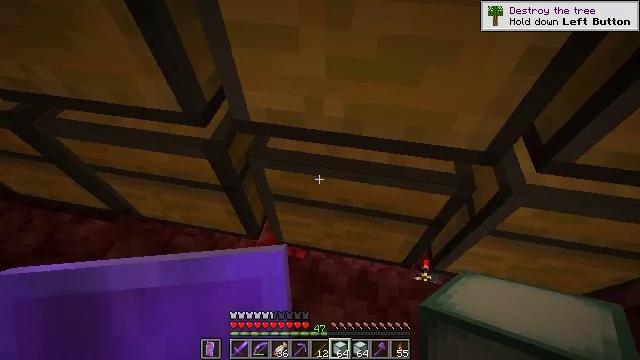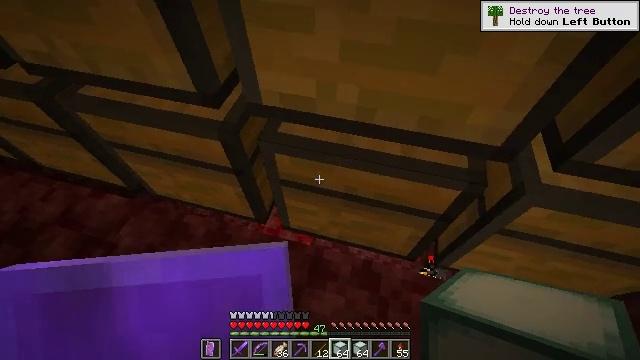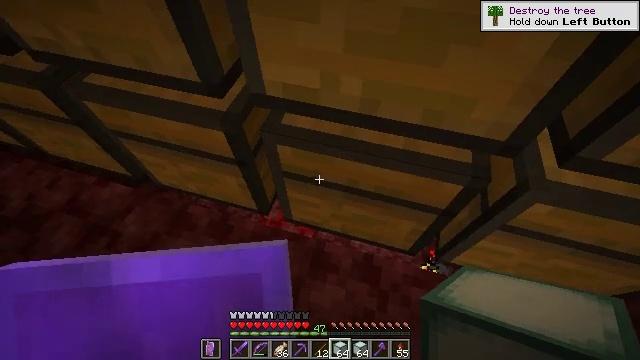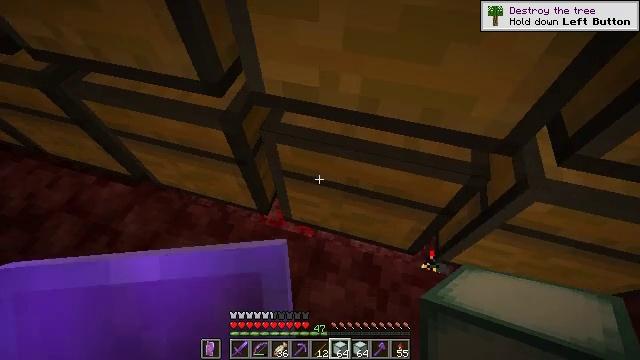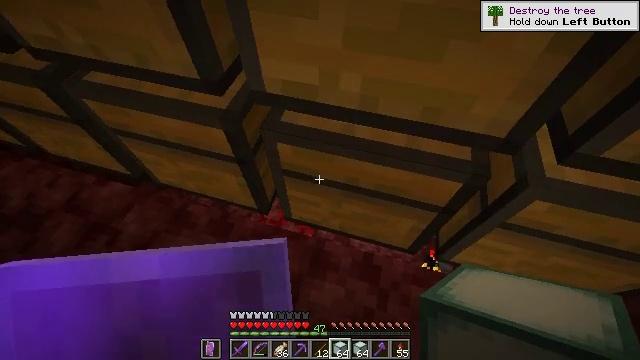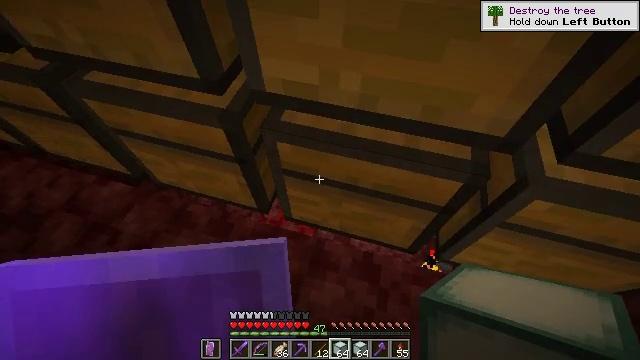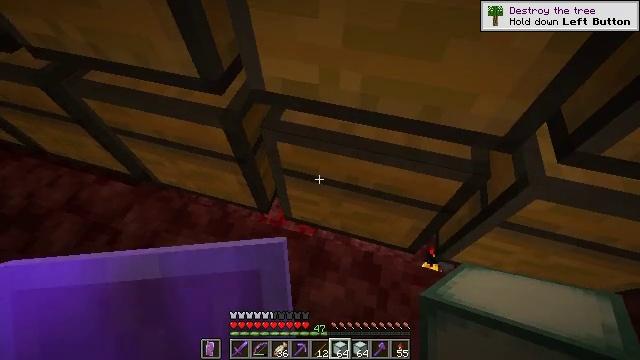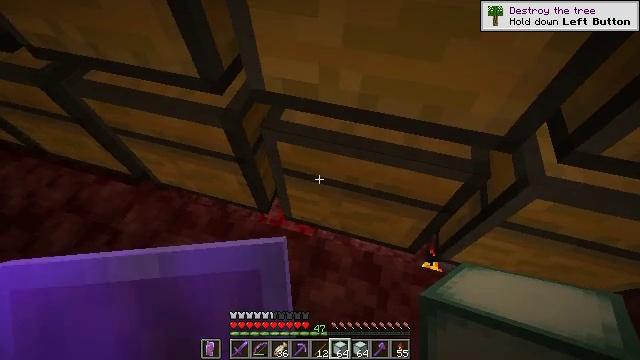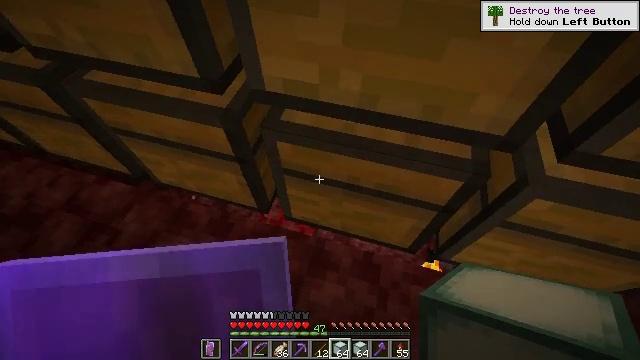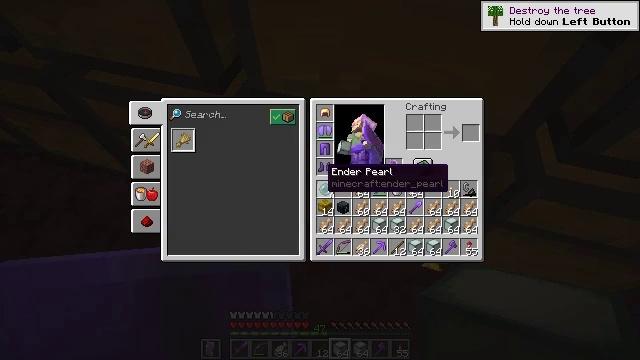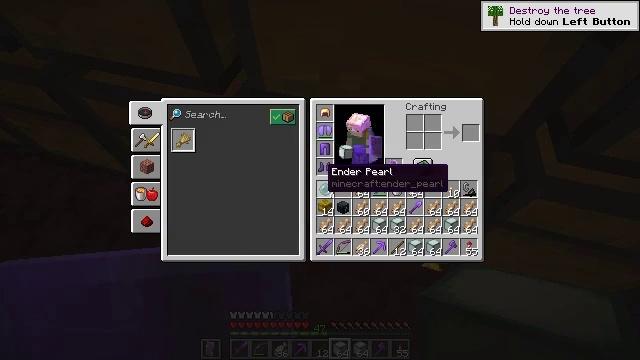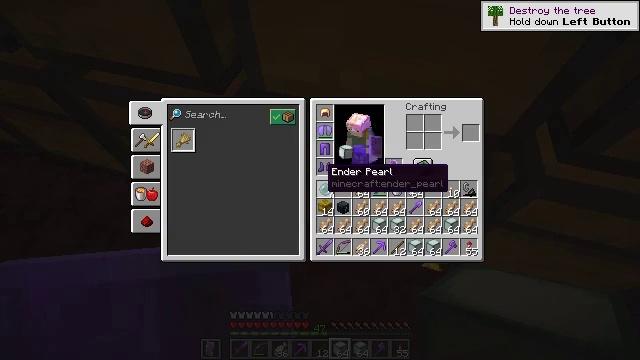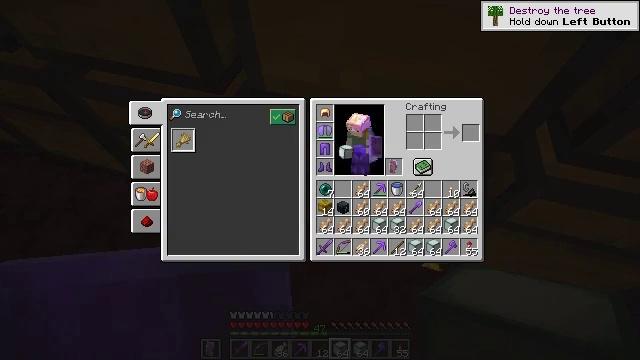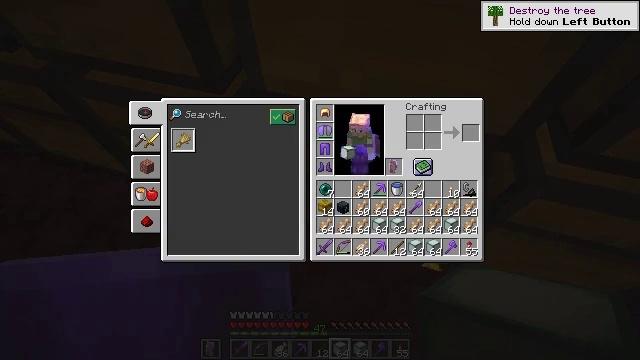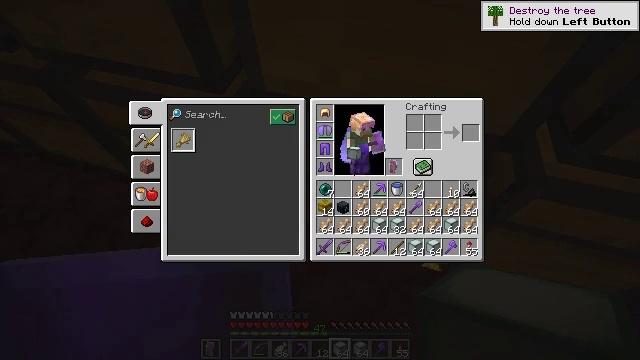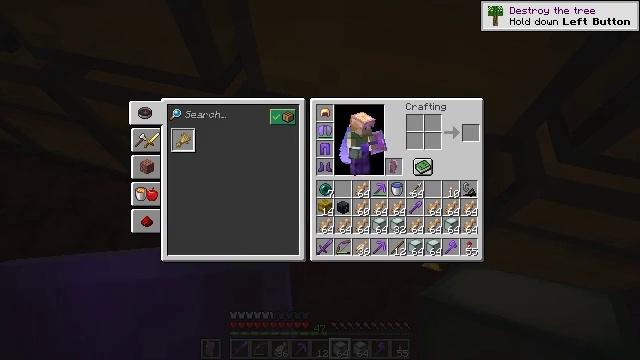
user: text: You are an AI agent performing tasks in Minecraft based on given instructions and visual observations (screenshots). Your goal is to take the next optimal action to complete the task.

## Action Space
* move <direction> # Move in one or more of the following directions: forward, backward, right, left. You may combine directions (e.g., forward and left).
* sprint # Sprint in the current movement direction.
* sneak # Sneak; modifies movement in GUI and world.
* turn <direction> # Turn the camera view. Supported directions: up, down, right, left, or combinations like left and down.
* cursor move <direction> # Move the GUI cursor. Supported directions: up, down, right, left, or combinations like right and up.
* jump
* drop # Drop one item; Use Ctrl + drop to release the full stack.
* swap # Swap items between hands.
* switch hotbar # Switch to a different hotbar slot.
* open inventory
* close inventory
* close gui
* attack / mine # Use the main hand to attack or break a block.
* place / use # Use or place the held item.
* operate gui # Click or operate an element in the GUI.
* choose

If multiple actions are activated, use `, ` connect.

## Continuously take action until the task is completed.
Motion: motion action
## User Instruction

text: Get the crafting table into the inventory.
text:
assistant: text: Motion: turn left and down
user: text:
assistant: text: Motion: turn left and down
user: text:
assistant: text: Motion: no_op
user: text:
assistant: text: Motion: no_op
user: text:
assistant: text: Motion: no_op
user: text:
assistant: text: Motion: no_op
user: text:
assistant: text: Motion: no_op
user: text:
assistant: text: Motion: no_op
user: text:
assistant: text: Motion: open inventory
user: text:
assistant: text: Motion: open inventory
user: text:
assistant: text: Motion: open inventory
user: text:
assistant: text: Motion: turn right, open inventory
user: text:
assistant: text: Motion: turn right and up
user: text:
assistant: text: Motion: turn right
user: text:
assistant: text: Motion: turn right
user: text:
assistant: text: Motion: no_op
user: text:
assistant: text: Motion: no_op
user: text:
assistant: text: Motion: no_op
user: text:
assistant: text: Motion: no_op
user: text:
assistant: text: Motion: no_op
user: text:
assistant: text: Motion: no_op
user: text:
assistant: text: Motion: no_op
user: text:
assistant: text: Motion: no_op
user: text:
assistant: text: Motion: no_op
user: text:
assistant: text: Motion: no_op
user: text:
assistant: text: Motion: no_op
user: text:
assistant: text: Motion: no_op
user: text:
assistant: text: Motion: no_op
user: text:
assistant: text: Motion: no_op
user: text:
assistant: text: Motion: no_op